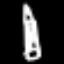
Label: pencil